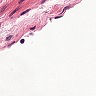
Metastatic tissue present: no